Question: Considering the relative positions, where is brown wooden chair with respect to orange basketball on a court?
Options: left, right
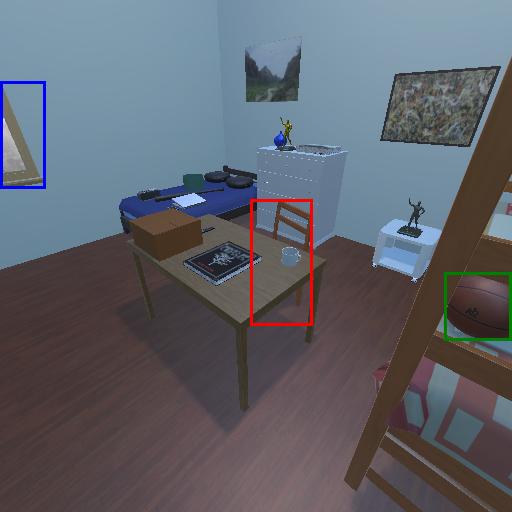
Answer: left